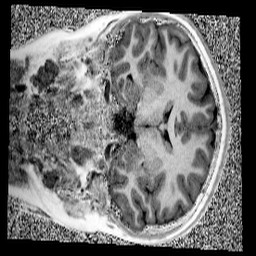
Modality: UNIT1
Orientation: coronal
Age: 11
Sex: female
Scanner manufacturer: siemens
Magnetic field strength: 3 T
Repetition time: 4 s
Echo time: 0.00299 s